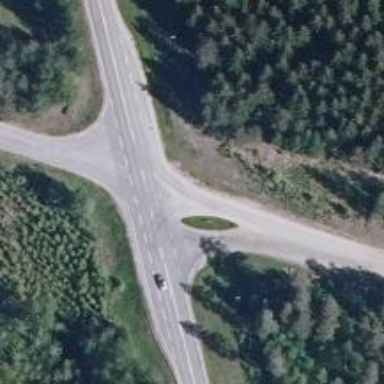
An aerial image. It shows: Asphalt road classified as trunk highway.